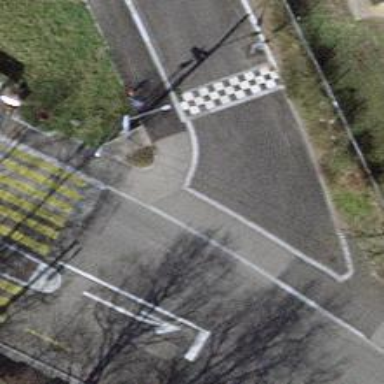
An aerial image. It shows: Unmarked crossing with traffic calming table.